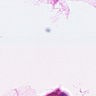
Metastatic tissue present: no